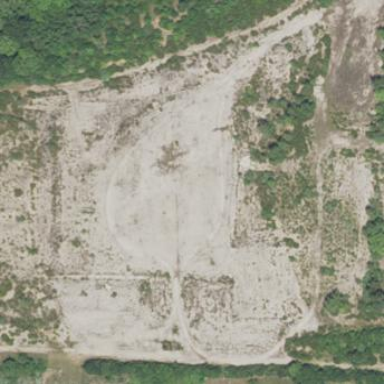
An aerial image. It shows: Brownfield site.